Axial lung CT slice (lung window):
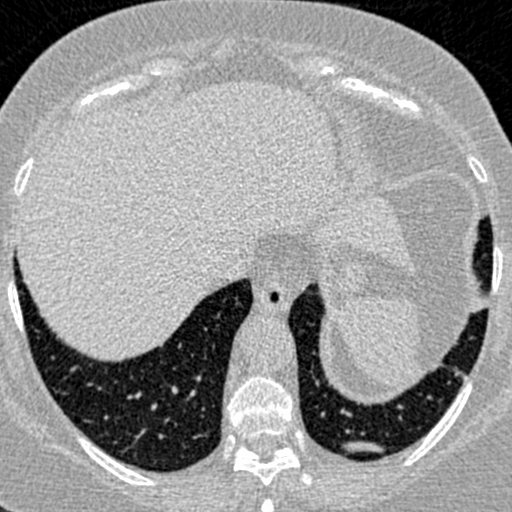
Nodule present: no